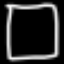
Label: square